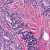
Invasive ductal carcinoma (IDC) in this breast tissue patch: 1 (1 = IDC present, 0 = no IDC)